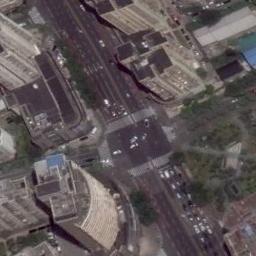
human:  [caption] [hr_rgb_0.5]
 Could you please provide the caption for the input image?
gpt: An intersection with dense traffic located in a commercial area with some high-rise buildings .

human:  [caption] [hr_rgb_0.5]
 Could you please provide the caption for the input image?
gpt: There are many moving and waiting vehicles on the road at the intersection  There are many tall buildings and some trees around the intersection .

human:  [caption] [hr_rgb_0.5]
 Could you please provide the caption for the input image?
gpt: There was traffic at the intersection .

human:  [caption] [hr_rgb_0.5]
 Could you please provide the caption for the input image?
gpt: There are many different shapes of buildings beside the intersection .

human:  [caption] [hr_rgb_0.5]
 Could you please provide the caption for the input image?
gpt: There are some buildings and green trees beside the intersection .